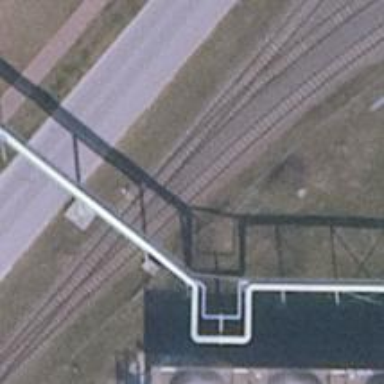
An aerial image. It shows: Railway switch.